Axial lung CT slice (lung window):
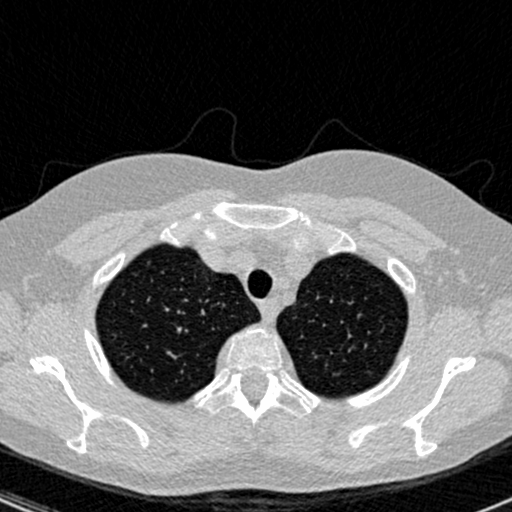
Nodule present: no